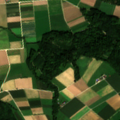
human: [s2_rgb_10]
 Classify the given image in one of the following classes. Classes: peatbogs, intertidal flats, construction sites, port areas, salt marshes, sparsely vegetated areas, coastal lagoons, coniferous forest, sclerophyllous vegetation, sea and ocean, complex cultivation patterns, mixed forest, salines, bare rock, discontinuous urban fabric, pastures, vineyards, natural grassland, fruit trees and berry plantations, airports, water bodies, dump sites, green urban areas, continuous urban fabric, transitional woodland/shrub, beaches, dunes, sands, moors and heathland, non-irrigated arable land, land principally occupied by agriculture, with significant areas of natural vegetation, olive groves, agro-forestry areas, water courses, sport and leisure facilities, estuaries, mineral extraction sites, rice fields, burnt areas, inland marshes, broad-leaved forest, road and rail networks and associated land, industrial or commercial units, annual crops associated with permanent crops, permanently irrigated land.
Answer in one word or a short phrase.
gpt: non-irrigated arable land, mixed forest